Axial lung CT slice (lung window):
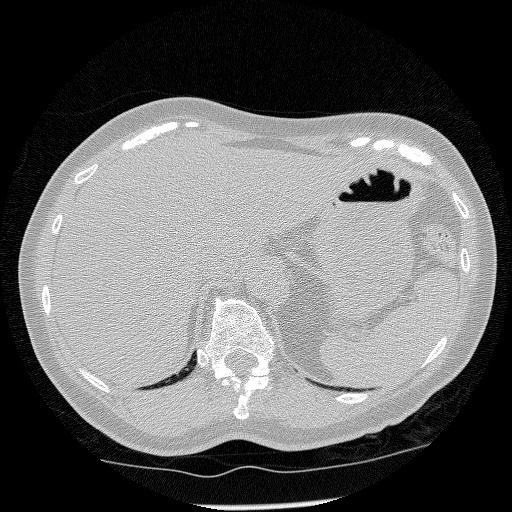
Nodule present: no